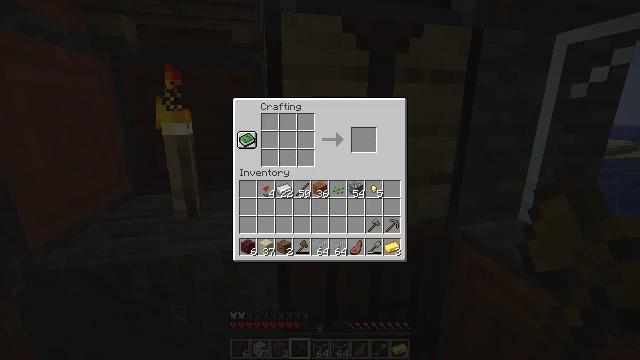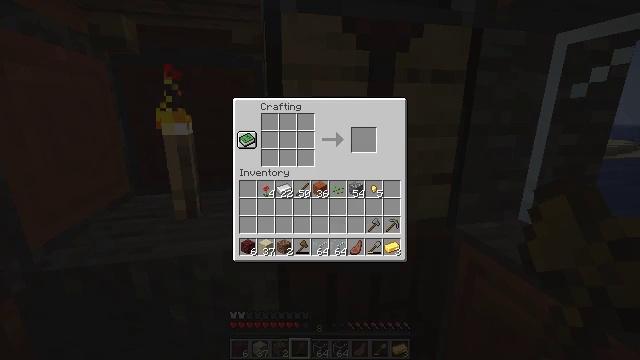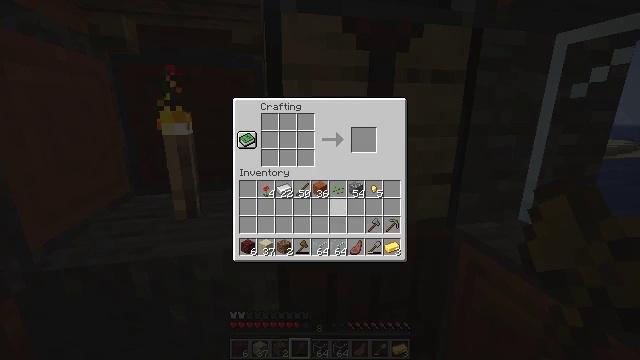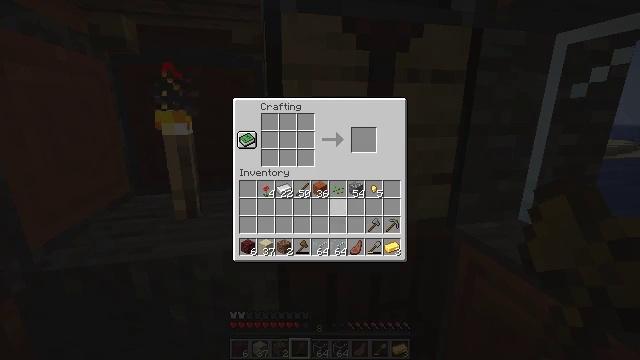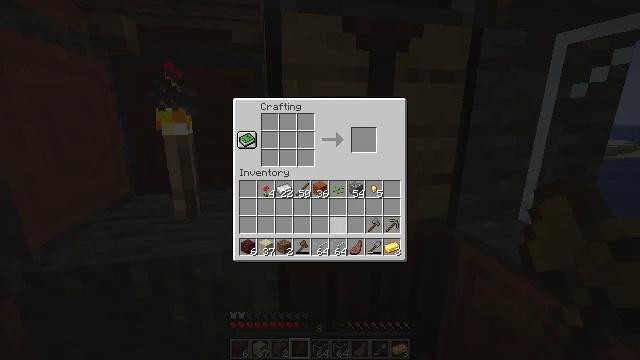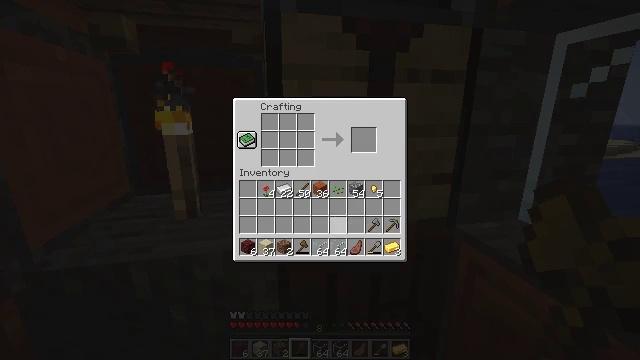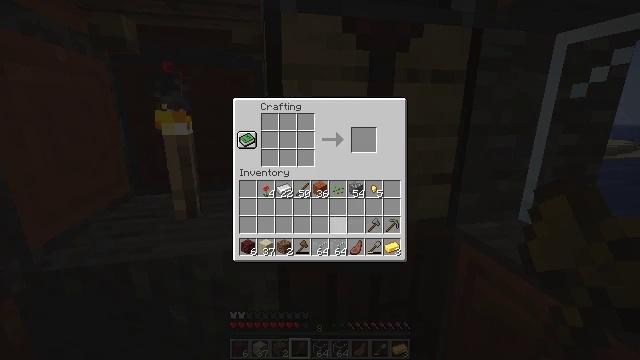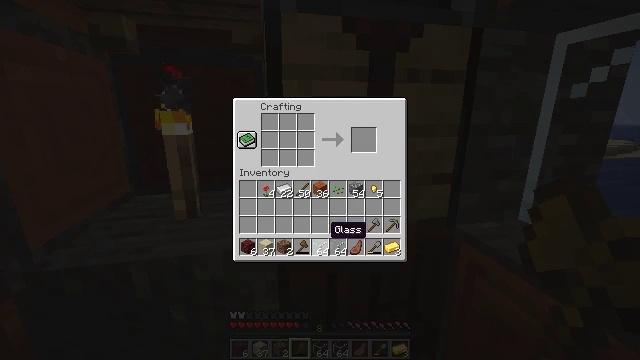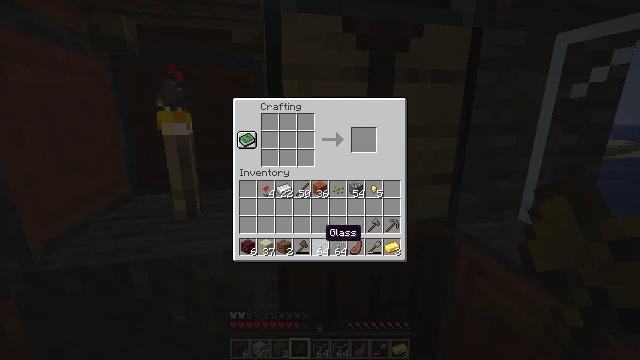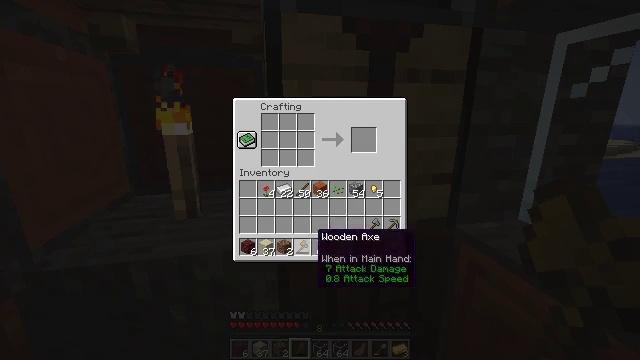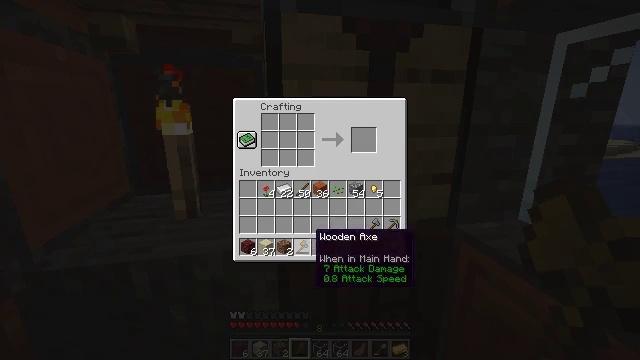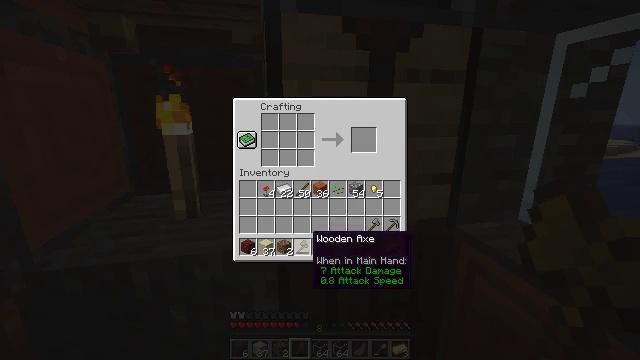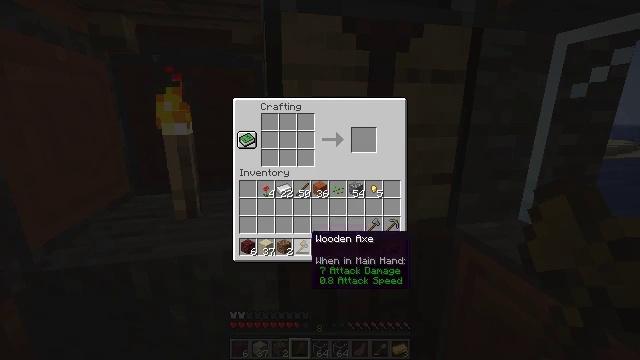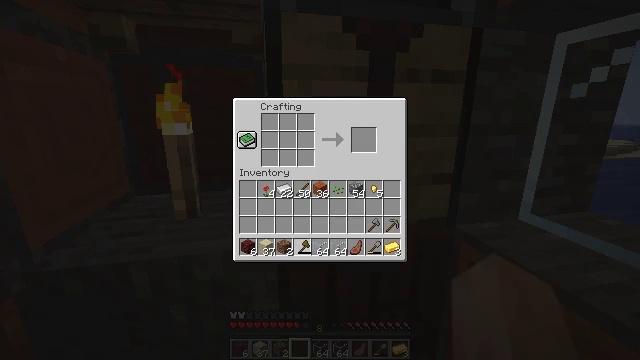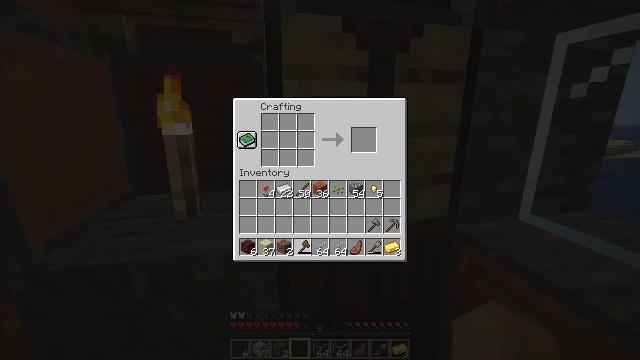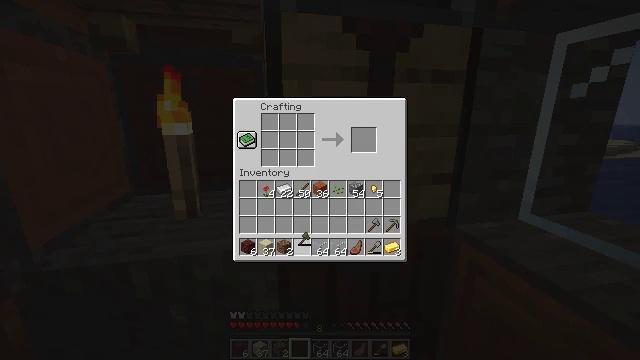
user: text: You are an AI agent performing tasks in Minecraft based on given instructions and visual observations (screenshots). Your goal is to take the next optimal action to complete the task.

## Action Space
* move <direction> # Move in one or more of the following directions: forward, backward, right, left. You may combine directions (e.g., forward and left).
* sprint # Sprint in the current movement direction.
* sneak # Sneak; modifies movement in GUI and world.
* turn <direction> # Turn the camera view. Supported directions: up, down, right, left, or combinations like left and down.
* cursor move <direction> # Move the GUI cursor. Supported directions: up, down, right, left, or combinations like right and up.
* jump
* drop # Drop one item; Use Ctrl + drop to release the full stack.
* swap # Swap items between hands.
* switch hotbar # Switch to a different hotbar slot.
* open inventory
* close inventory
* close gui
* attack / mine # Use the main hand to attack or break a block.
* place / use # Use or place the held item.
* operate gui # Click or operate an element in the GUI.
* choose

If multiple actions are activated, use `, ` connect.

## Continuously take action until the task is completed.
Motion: motion action
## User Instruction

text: Attack the hopper to gather it.
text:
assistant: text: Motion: sneak, cursor move left and down, open gui
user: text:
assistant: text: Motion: sneak, cursor move left and down
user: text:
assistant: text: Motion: sneak, cursor move down
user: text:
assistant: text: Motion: no_op
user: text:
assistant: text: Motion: no_op
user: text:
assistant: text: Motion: no_op
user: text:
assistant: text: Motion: cursor move left and down
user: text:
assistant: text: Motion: no_op
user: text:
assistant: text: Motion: cursor move left
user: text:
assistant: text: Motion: no_op
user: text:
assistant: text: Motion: no_op
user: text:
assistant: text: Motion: no_op
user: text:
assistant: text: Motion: operate gui
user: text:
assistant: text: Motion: operate gui
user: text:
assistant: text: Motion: cursor move up, operate gui
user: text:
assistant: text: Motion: cursor move up
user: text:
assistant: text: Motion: no_op
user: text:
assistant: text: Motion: no_op
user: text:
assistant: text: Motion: no_op
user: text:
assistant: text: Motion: no_op
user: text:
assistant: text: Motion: operate gui
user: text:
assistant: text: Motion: operate gui
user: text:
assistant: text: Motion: no_op
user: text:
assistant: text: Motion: no_op
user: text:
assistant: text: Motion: no_op
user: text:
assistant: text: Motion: cursor move right
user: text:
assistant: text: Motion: cursor move right
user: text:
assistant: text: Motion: cursor move right
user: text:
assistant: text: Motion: cursor move right
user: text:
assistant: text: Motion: cursor move right